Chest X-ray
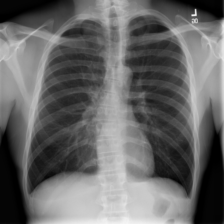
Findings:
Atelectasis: negative
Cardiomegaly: negative
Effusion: negative
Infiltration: negative
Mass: negative
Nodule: negative
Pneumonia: negative
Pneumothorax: negative
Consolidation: negative
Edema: negative
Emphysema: negative
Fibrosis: negative
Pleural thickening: negative
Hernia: negative